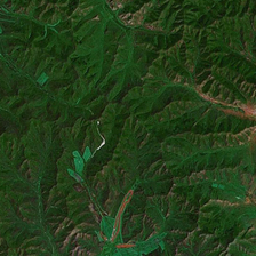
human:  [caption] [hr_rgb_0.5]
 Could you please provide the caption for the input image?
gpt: It's a big piece of green Mountain.

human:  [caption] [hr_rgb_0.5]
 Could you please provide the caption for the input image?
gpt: This is a big green mountain.

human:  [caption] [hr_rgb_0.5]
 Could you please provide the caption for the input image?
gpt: It is a big part of the green mountains.

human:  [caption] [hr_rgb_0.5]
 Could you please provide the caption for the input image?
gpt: It is a big part of the green mountains.

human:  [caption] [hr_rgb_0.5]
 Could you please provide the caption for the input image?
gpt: It's a big piece of green mountain.